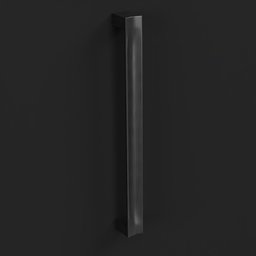
Label: mechanical